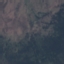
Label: HerbaceousVegetation